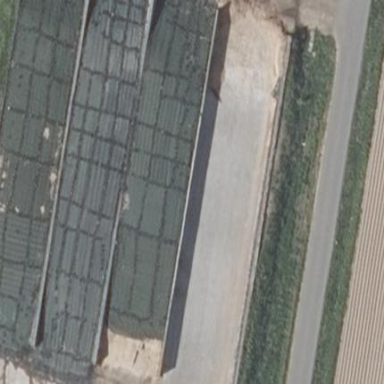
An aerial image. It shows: Bunker silo.